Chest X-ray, PA view. Patient: 50 years old, sex M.
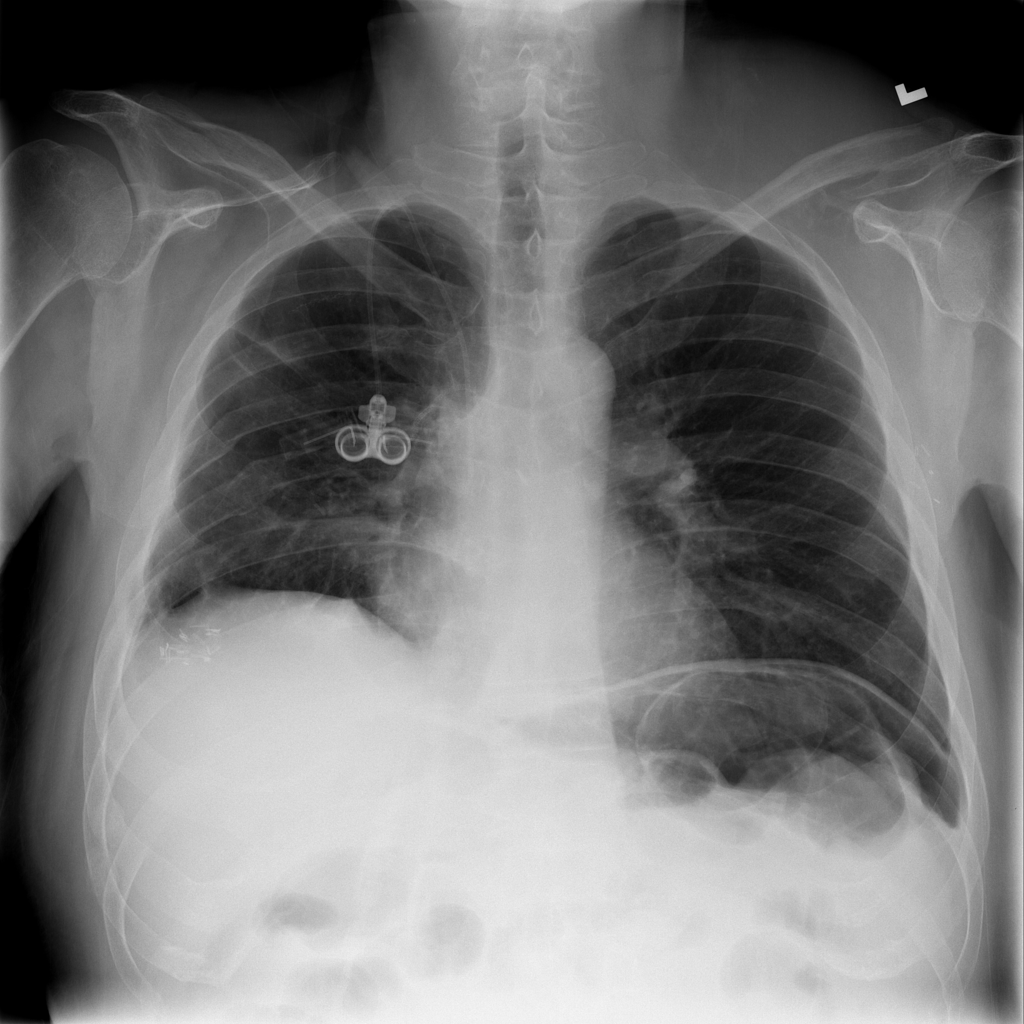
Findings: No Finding